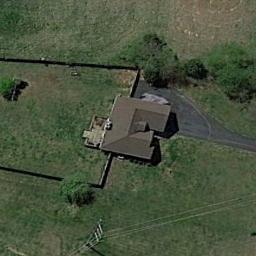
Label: sparse_residential